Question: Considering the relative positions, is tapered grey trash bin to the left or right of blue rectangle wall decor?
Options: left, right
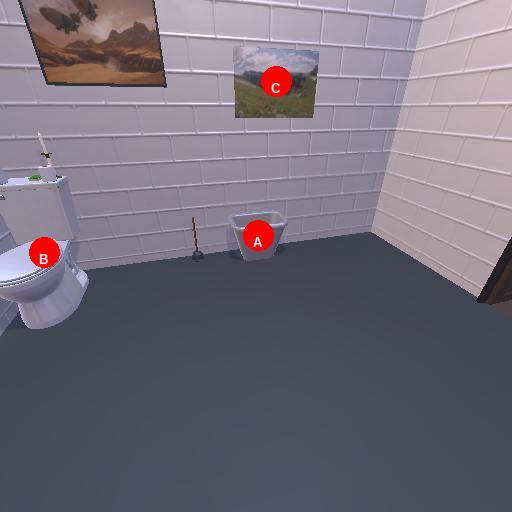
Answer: left